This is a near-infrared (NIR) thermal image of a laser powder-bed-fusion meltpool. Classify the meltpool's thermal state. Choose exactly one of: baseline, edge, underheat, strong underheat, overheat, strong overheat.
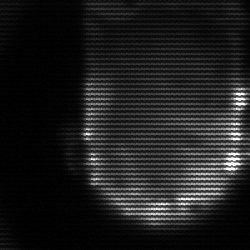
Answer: baseline